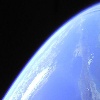
Label: water